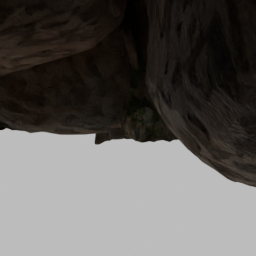
Label: nature